Question: Using the following code:
'''
library(ggvis)
library(dplyr)
mydf2 <- iris %>%
group_by(Species) %>%
summarize(Sepal.Length = mean(Sepal.Length),
Sepal.Width = mean(Sepal.Width))
mydf2 %>% as.data.frame() %>%
ggvis(x = ~ Species, y = ~ Sepal.Length ) %>%
layer_bars(fillOpacity := 0.1 ) %>%
add_axis("y", "ywidth", orient = "right", grid = FALSE) %>%
layer_lines(prop("y", ~ Sepal.Width, scale = "ywidth")) %>%
add_axis('x', title='the species', properties = axis_props(labels=list(fill='blank'))) %>%
add_axis('x', 'myx2', orient='bottom', title='') %>%
layer_lines(prop("x", ~ Species, scale = "myx2"), stroke := 'blank')
'''
Output:

My issue is:
-
I decided to edit this question and provide a better example that shows better the problem.
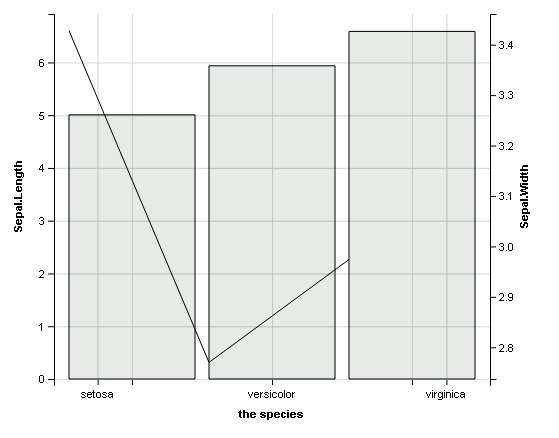
Answer: After about 4 months and a bit of researching I found a way around this issue although it is kind of a hack:
'''
mydf2 %>% as.data.frame() %>% mutate(Species2= as.numeric(Species)) %>%
ggvis(x = ~ Species2, y = ~ Sepal.Length ) %>%
layer_bars(fillOpacity := 0.1, width = 0.9 ) %>%
add_axis("y", "ywidth", orient = "right", grid = FALSE) %>%
layer_lines(prop("y", ~ Sepal.Width, scale = "ywidth")) %>%
add_axis('x', title='the species', properties = axis_props(labels=list(fill='blank'))) %>%
add_axis('x', 'myx2', orient='bottom', title='', grid=F) %>%
layer_lines(prop("x", ~ Species, scale = "myx2"), stroke := 'blank')
'''

The rational behind the above answer is that in order for the line and the bar chart to be aligned the x-axis needs to be numeric. So, I made a new categorical x-axis which is used to plot an invisible line (check last two lines of code). The result is not optimal but it works.
You could also check <URL> answer too.
P.S. The example code for the question comes from <URL> I will update the answer.